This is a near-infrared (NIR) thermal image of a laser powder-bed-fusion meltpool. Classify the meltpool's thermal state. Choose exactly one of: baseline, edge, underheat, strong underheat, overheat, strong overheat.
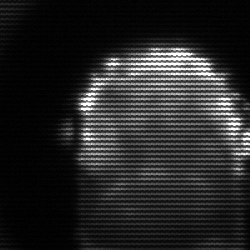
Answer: baseline